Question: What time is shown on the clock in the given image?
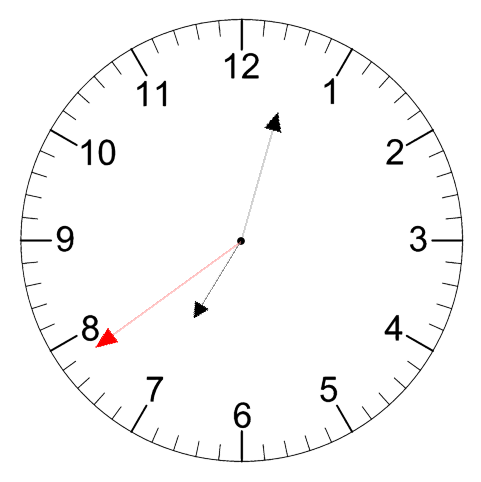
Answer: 07:02:39